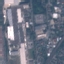
Land use / land cover: Industrial